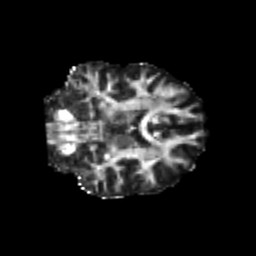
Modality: FA
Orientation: coronal
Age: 21
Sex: female
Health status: healthy
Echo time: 0.074 s